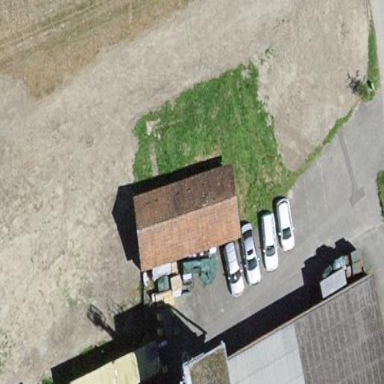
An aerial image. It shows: Barn.